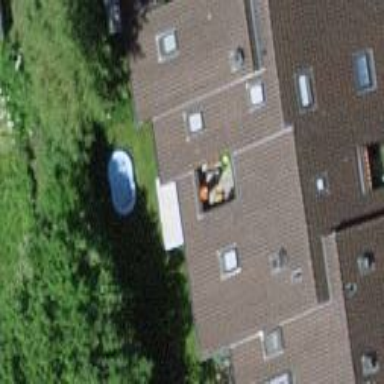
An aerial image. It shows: Residential building with gabled roof.